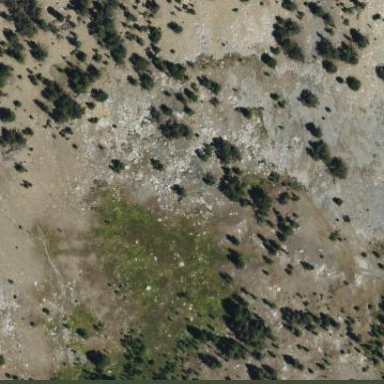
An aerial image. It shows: Beautiful meadow.